Field crop: maize
Growth stage: 2
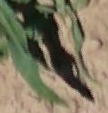
Species: maize